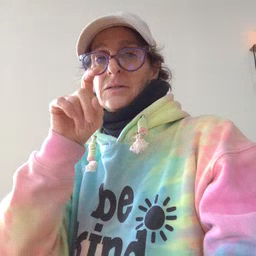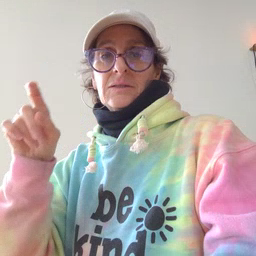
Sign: closet